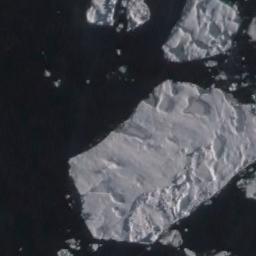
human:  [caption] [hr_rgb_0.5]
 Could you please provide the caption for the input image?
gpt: A large piece of sea ice floats in the deep blue sea and there are some small pieces of sea ice nearby .

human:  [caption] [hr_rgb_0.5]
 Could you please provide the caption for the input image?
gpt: There are sea ice of different sizes .

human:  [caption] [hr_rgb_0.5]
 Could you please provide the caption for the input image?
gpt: There is a big ice and many small ice on the deep blue sea .

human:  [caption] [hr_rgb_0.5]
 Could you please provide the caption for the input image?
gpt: A large piece of ice and many small pieces of ice floating around it float on the deep blue sea .

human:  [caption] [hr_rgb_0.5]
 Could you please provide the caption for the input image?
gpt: There are some pieces of sea ice .